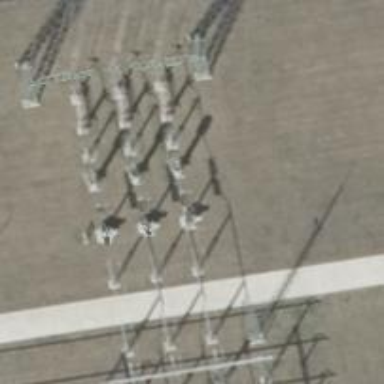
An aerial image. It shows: Power line with 3 cables. It is situated in bay.